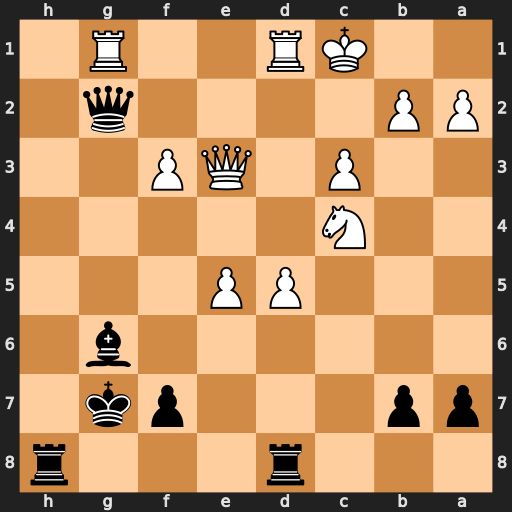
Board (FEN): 3r3r/pp3pk1/6b1/3PP3/2N5/2P1QP2/PP4q1/2KR2R1
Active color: b
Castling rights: -
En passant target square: -
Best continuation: Qc2#